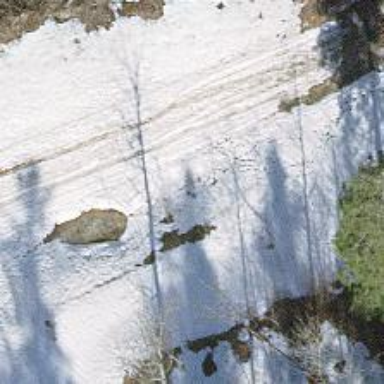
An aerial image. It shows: Gravel track of grade 2 quality designated for nordic skiing. The track is groomed for classic and skating techniques.